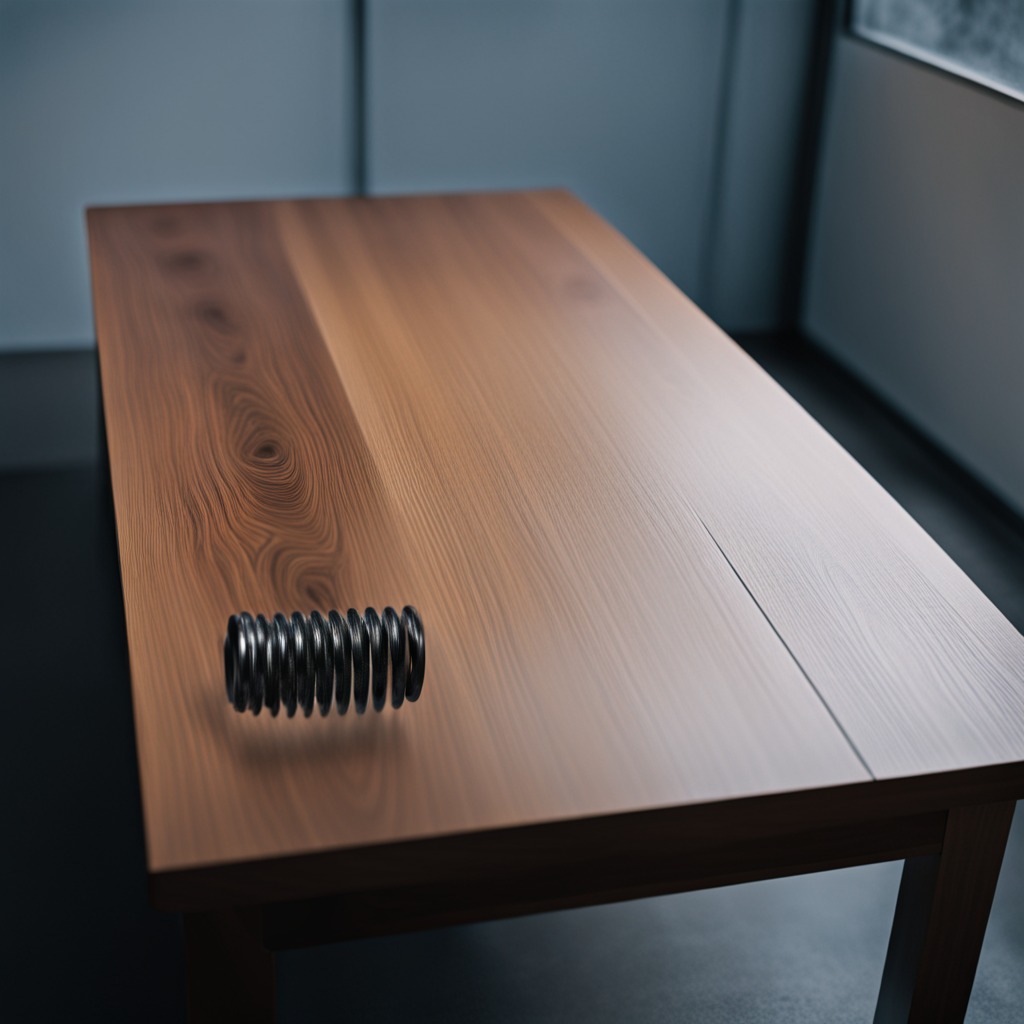
A coiled metal spring is lying on the old table with faint burn marks in a small garage at twilight.